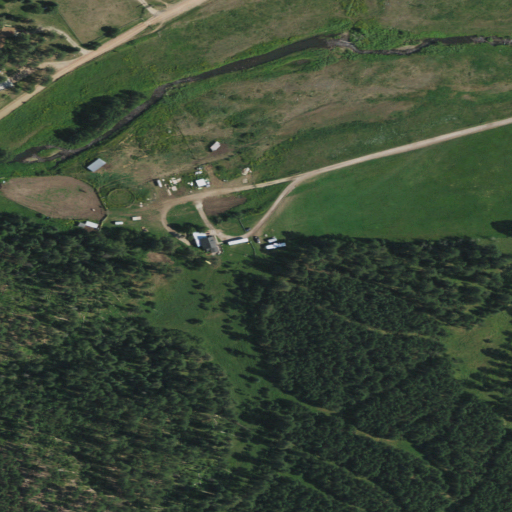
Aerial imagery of valley in South Dakota named Richard Draw containing evergreen forest, shrub, grassland, deciduous forest, and open development